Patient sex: M
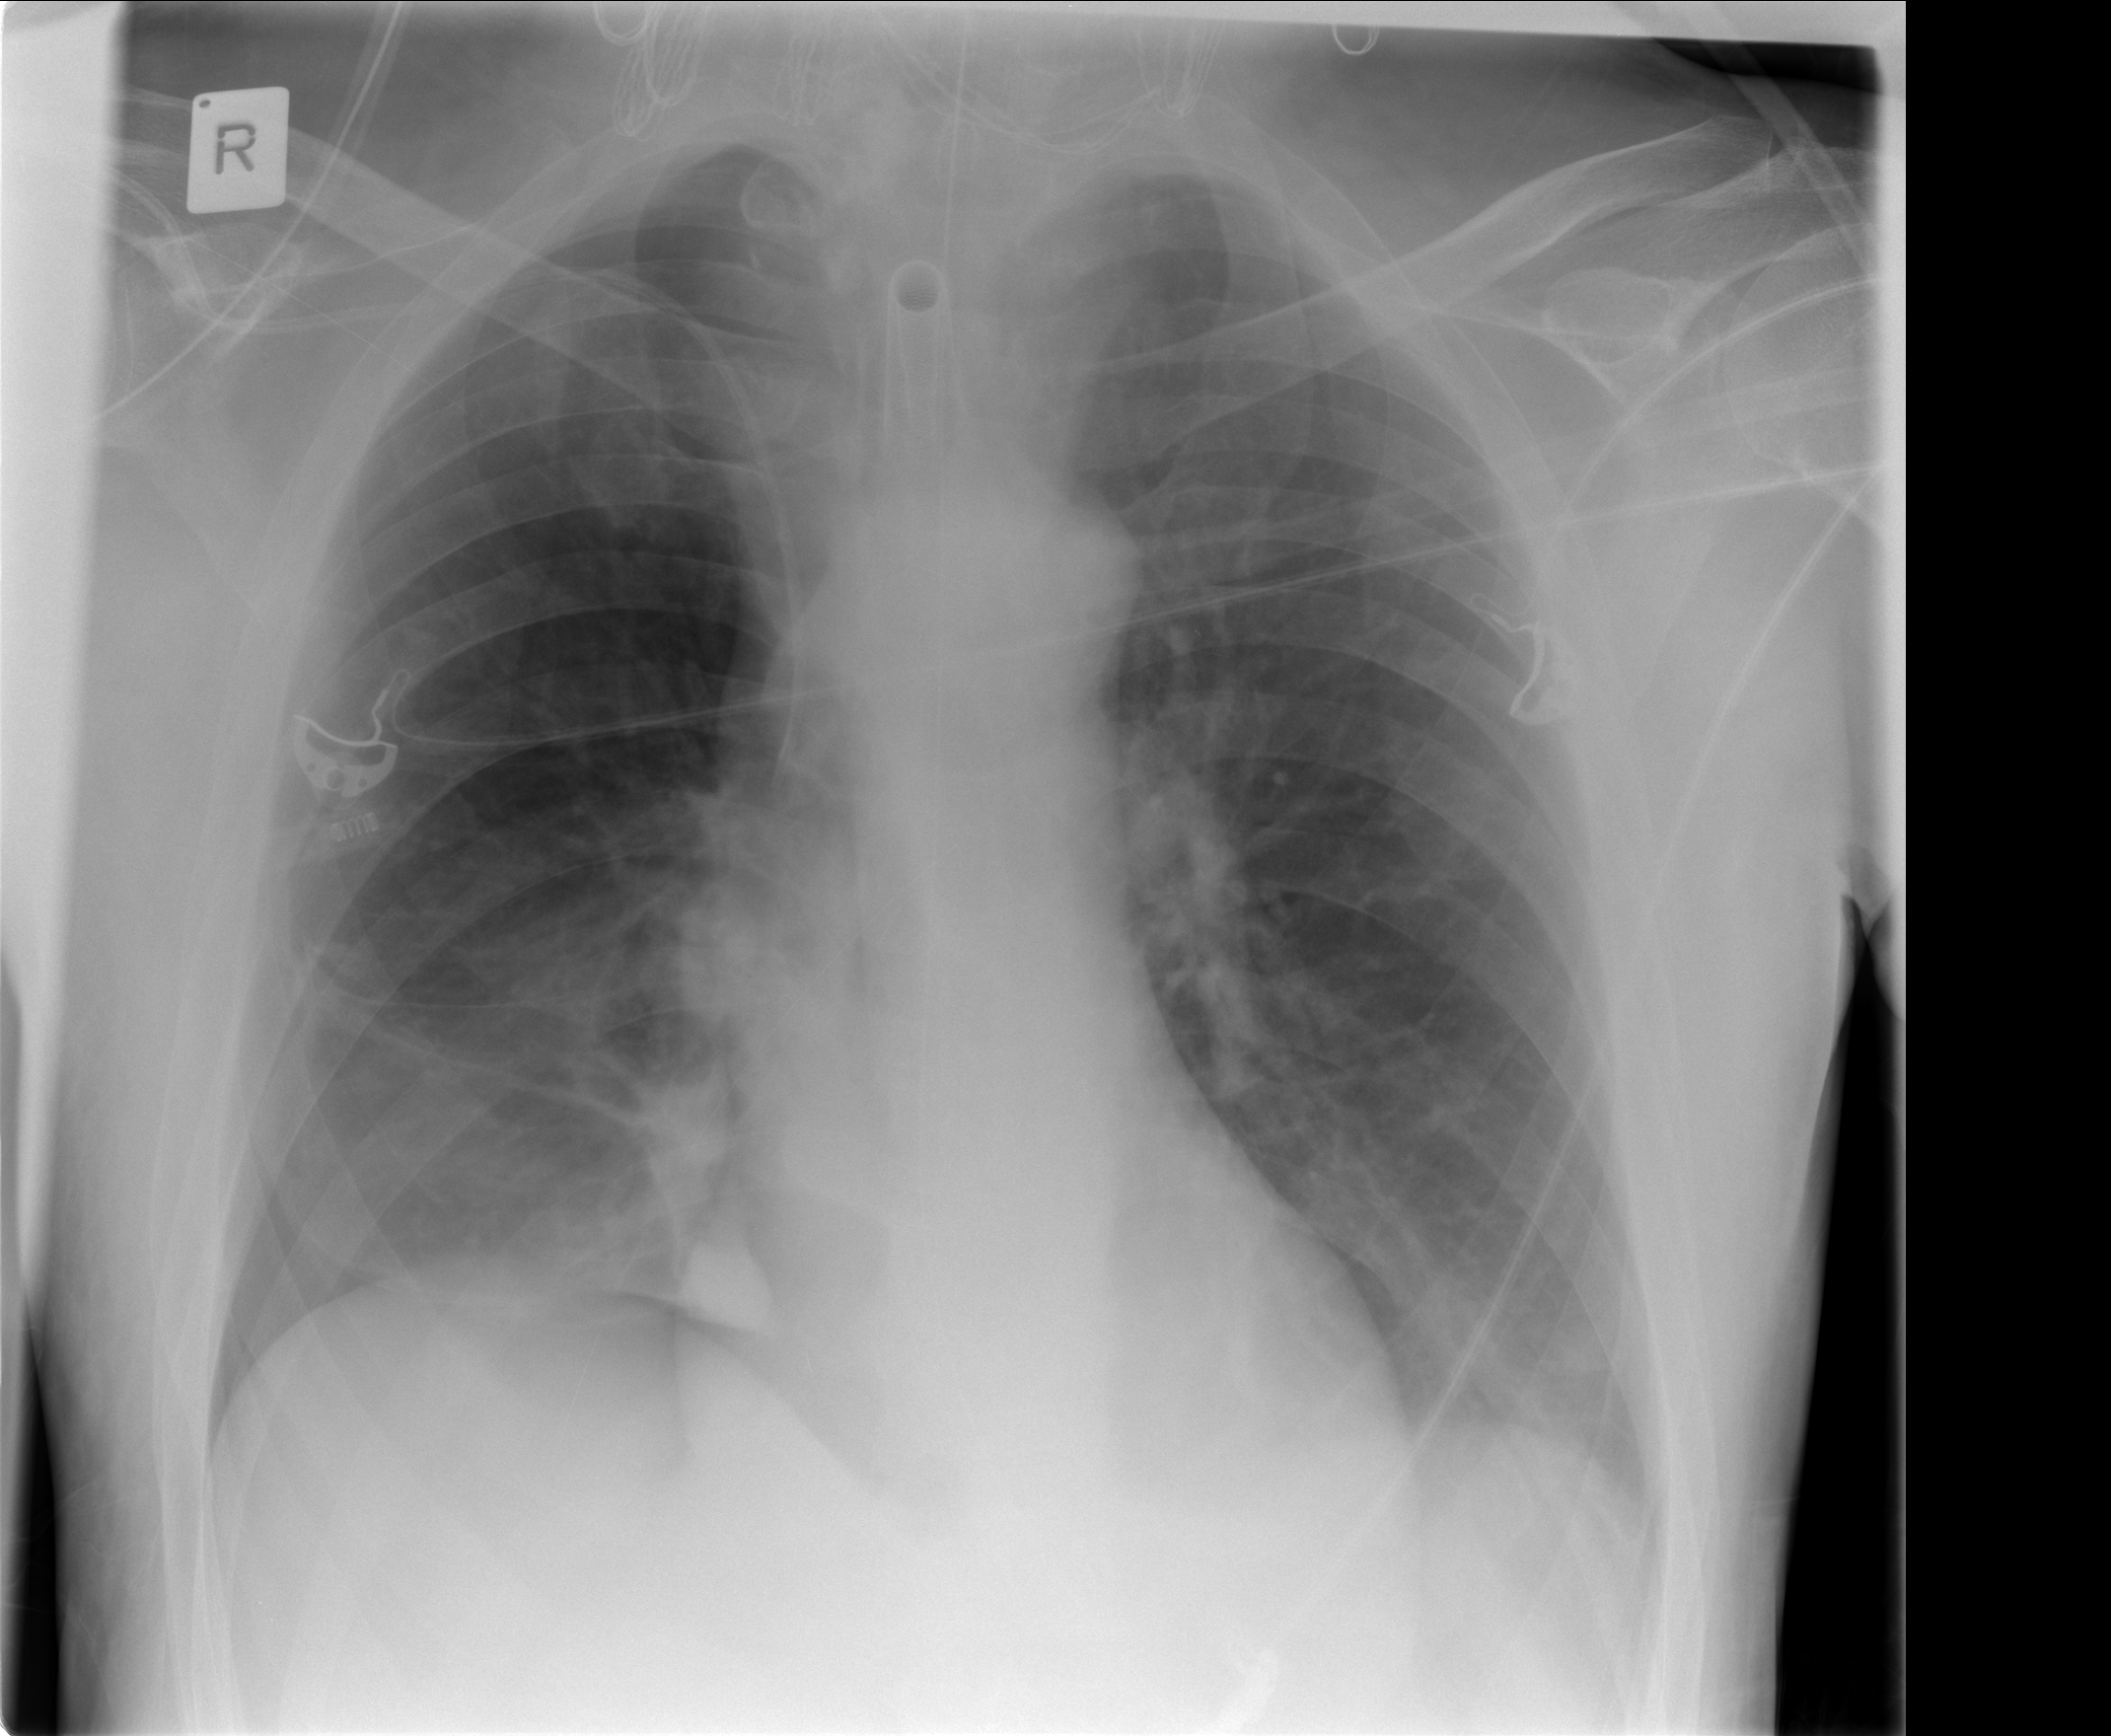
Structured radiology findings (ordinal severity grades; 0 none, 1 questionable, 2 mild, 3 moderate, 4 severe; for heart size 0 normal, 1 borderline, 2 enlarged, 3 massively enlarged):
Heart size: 0
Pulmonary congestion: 1
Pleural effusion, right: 0
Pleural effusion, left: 1
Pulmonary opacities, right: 1
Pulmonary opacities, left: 0
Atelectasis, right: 2
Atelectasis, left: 0